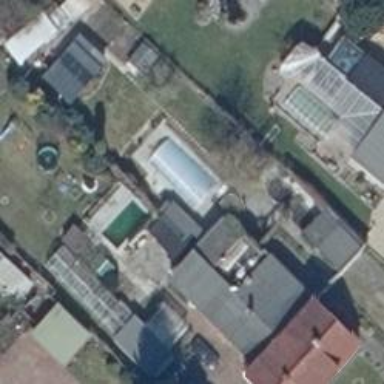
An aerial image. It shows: Swimming pool located in leisure land.